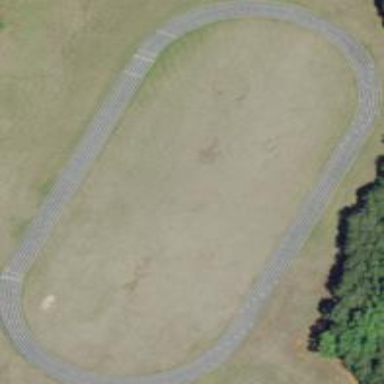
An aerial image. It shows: Track located within leisure land area.